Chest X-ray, PA view. Patient: 29 years old, sex M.
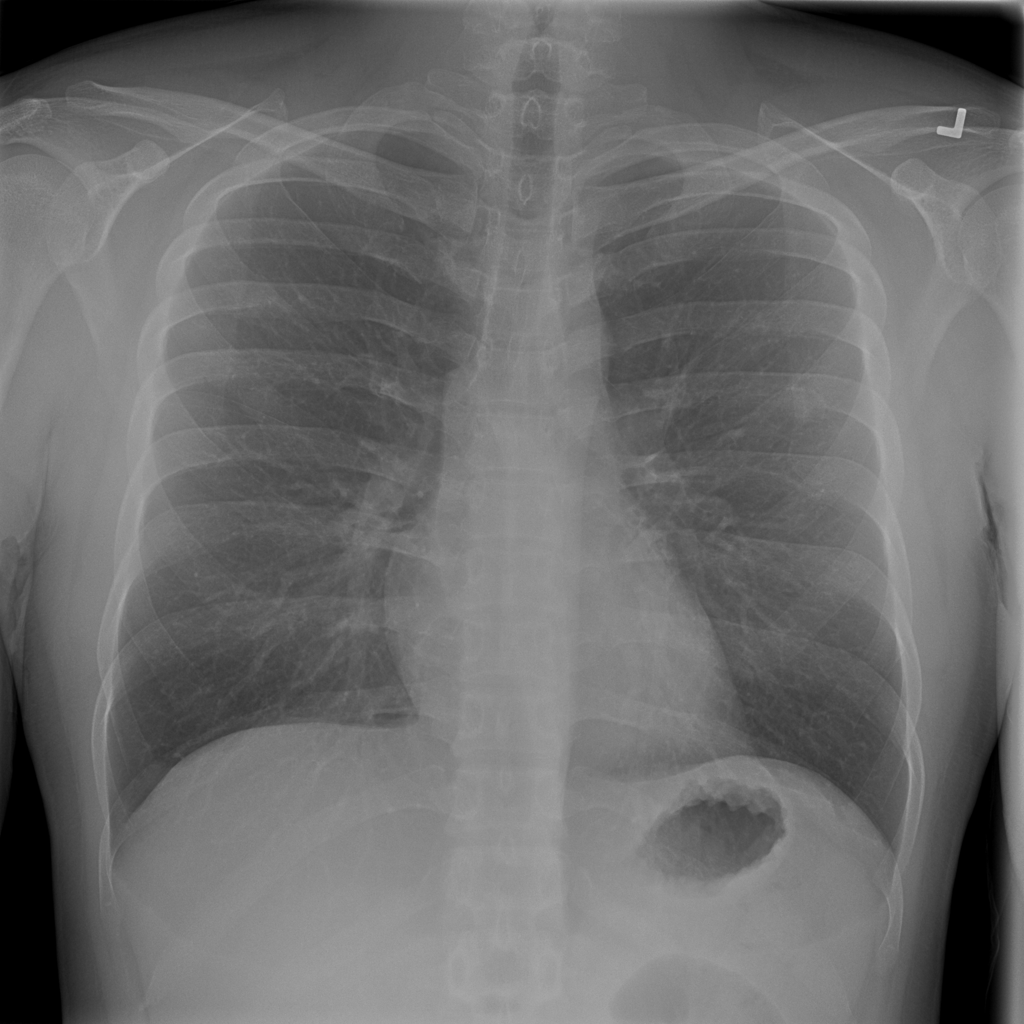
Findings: No Finding